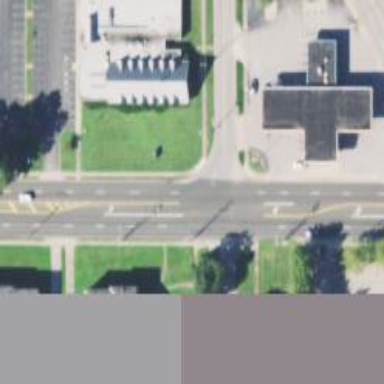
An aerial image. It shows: Stop road.